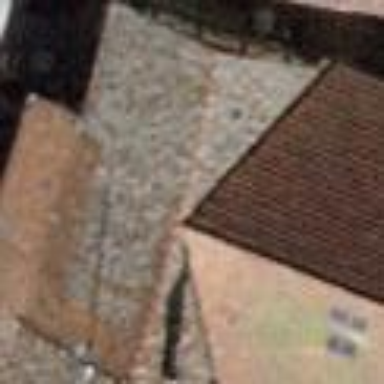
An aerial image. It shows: Terrace building.